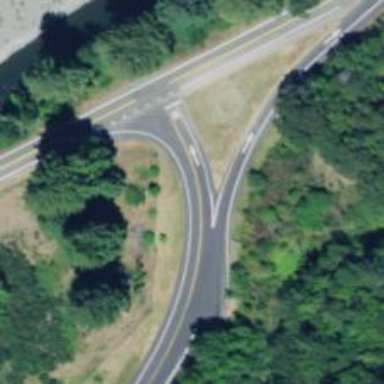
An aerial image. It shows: Trunk link highway.